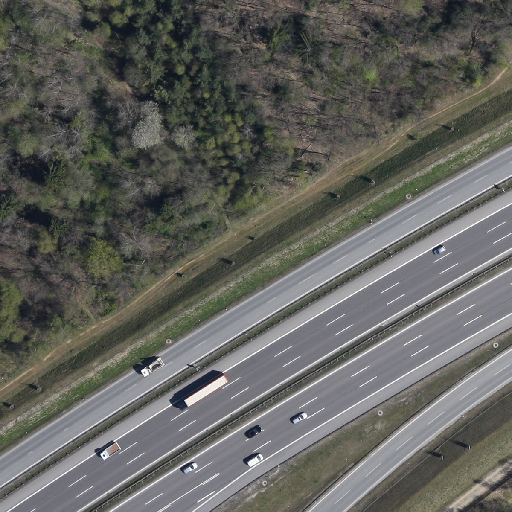
Referring expression: long truck driving on the road